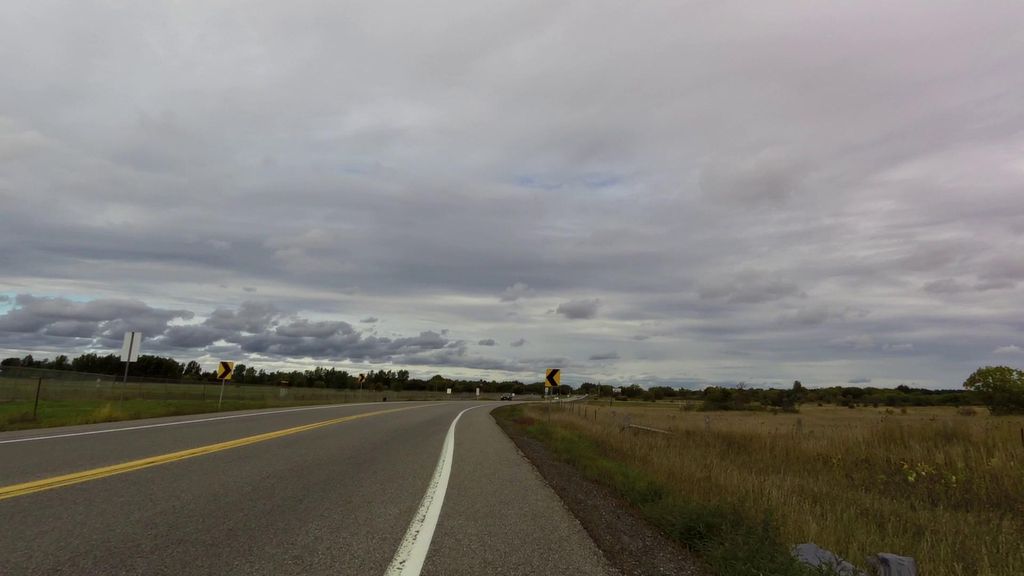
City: ottawa-gatineau